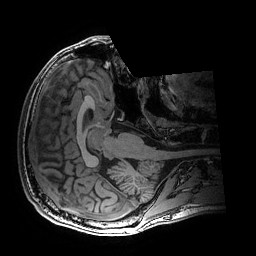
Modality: T1w
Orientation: axial
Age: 27
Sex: male
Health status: healthy
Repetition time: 2.53 s
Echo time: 0.0034 s